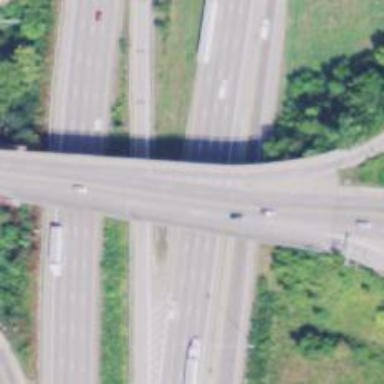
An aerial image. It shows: Viaduct bridge over trunk highway.